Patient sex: M
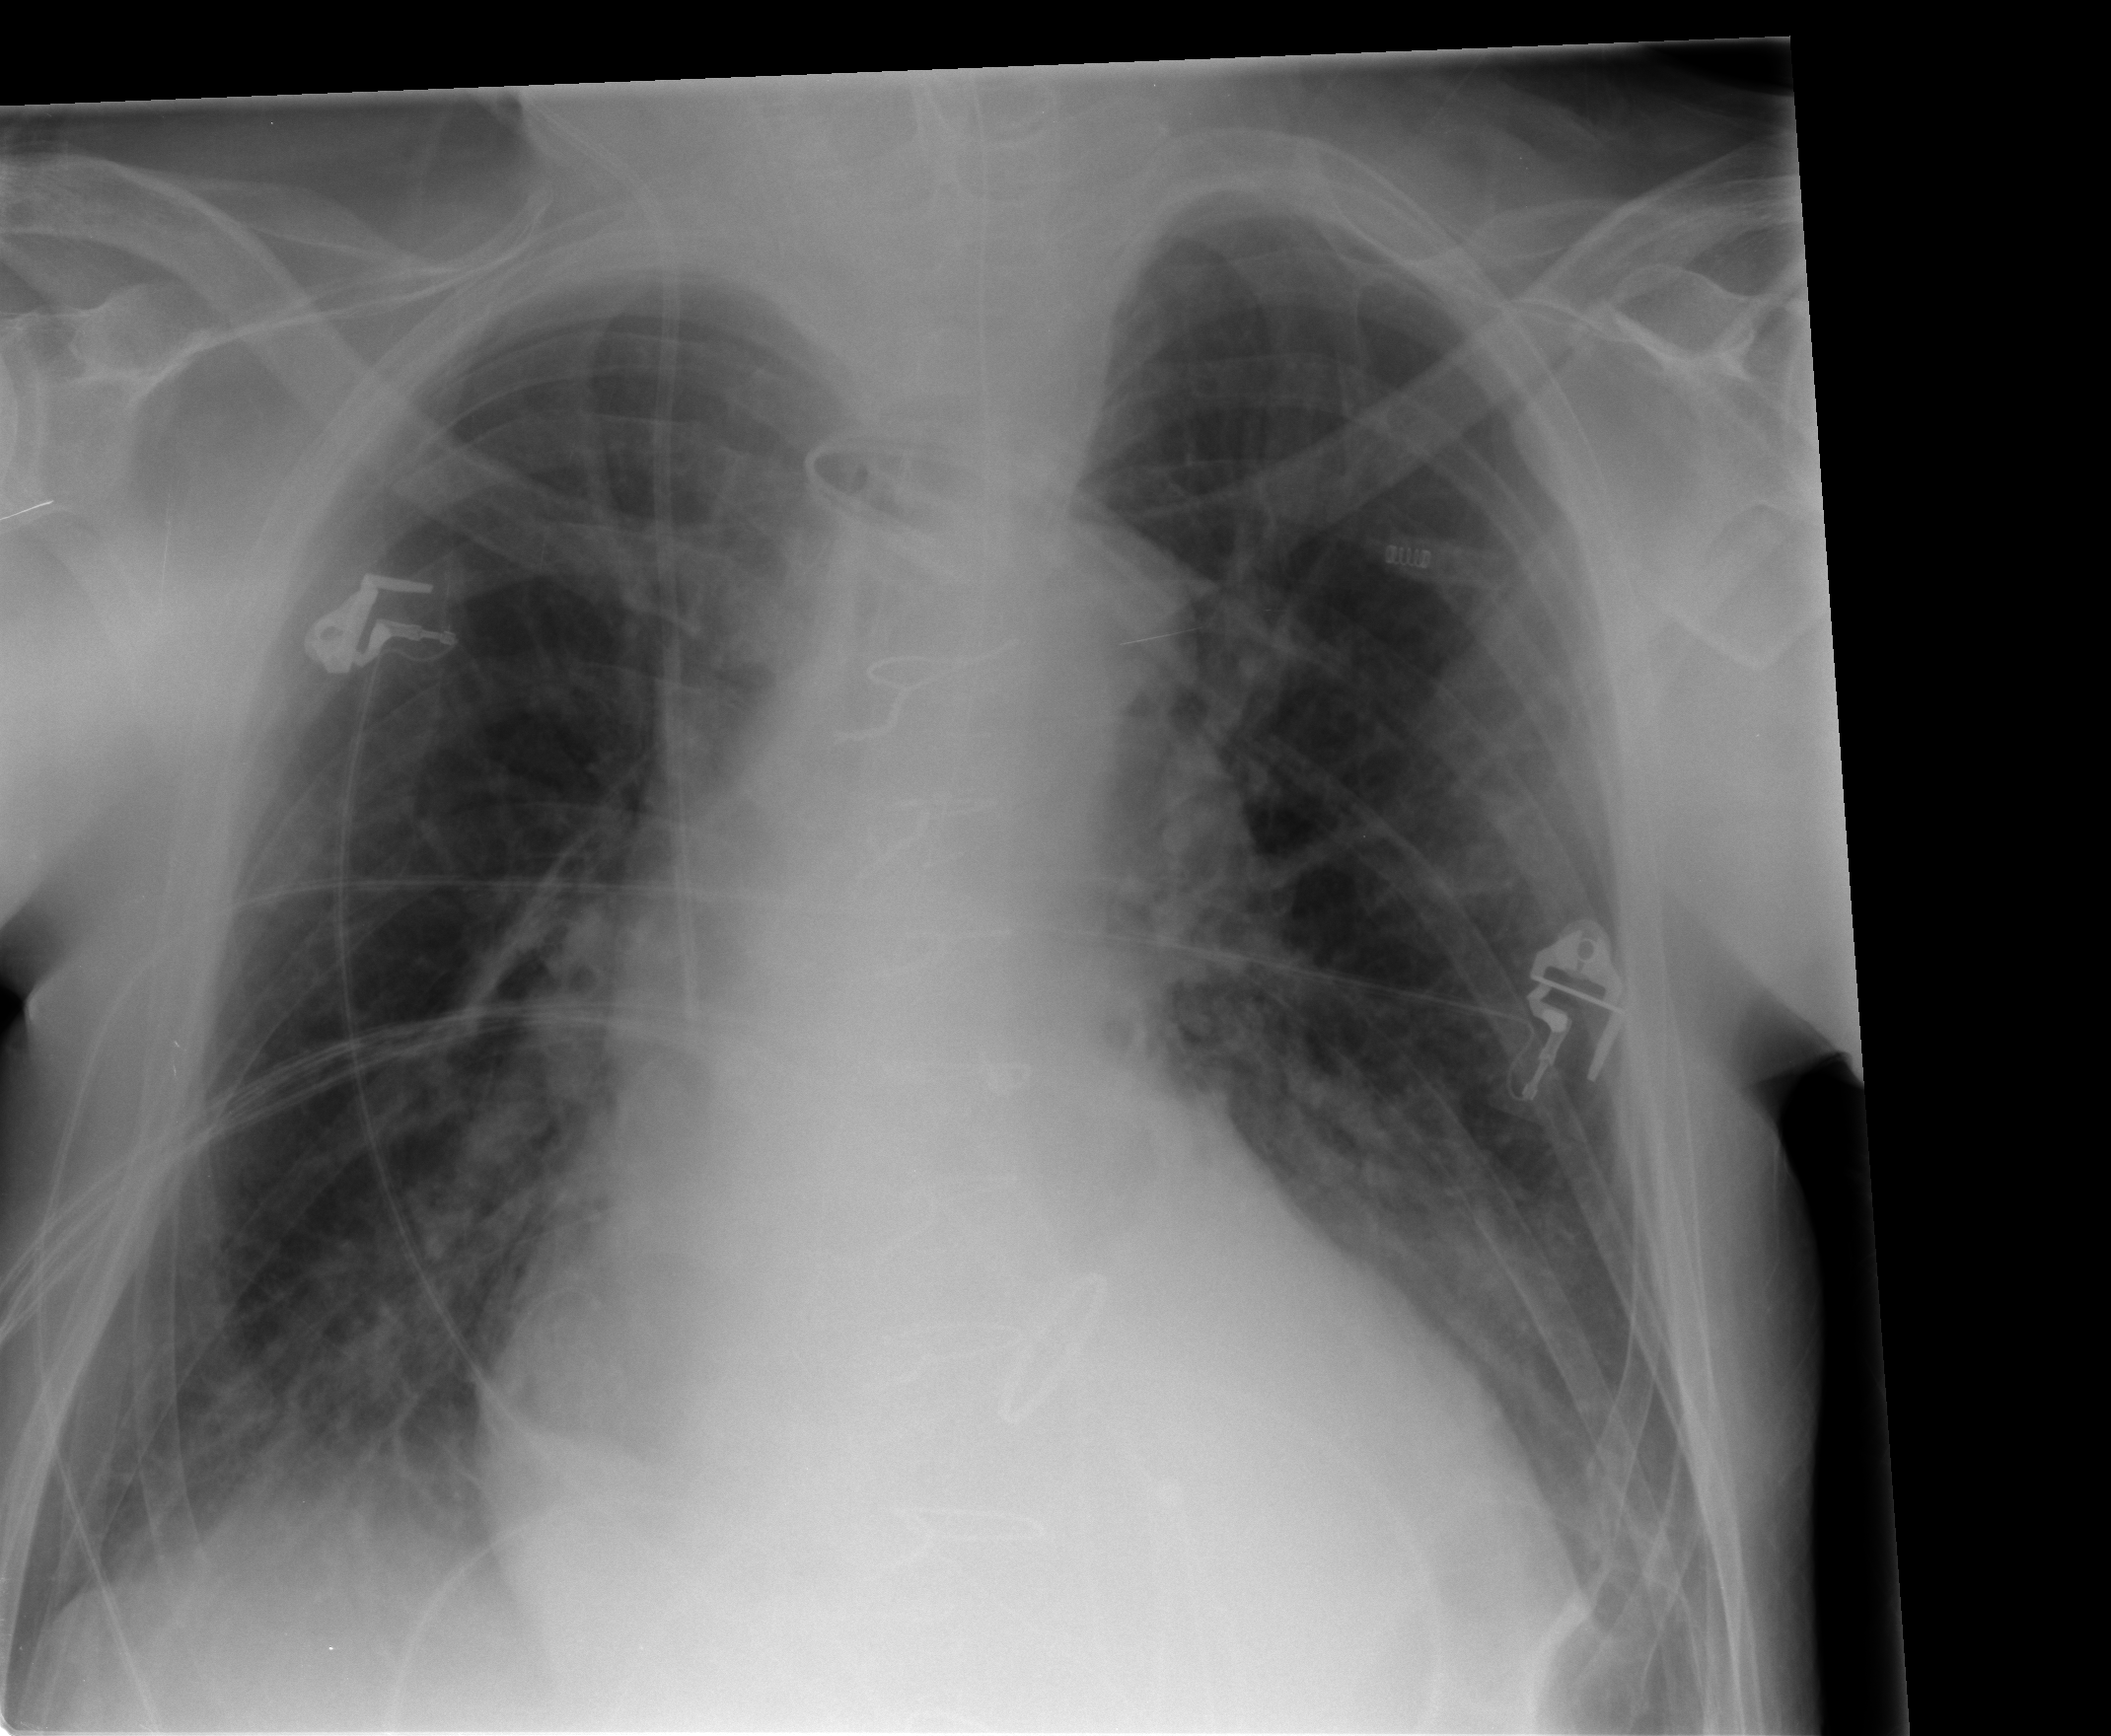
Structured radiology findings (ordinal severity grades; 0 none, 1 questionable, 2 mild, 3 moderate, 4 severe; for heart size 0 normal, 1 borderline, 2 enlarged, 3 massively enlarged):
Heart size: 3
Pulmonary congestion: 3
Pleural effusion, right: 1
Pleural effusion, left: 0
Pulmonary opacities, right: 0
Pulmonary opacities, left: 0
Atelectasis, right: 2
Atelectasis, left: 2